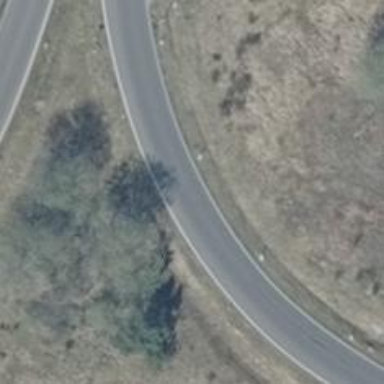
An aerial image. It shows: Primary link road with asphalt surface.